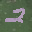
Label: 2